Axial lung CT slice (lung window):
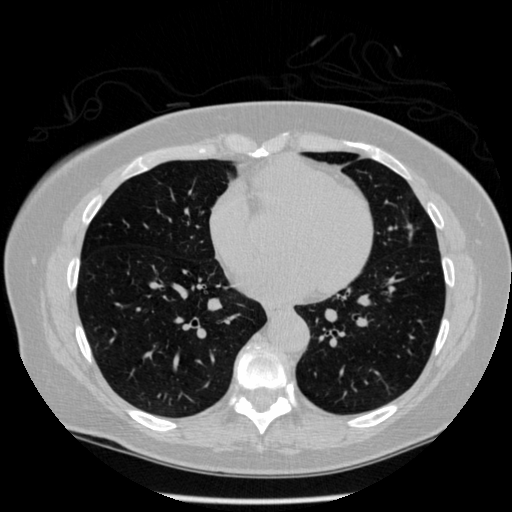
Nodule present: no